Question: I am was just writing the small vector program in visual stdudio 2010.
'''
#include <iostream>
#include <vector>
void main() {
using namespace std;
vector<int> myvector;
myvector.push_back(1);
myvector.push_back(2);
myvector.push_back(3);
myvector.push_back(4);
for( auto i = myvector.begin(); i != myvector.end(); ++i)
{
cout << myvector[*i] <<endl;
}
}
'''
expected output should be
'''
1 2 3 4 5
'''
but I am getting this error:

I checked over web everywhere I have seen same sample program to use vector.
Note: in my program myvector is pointing to the second element of vector. I don't know why it is not pointing to the first element
.
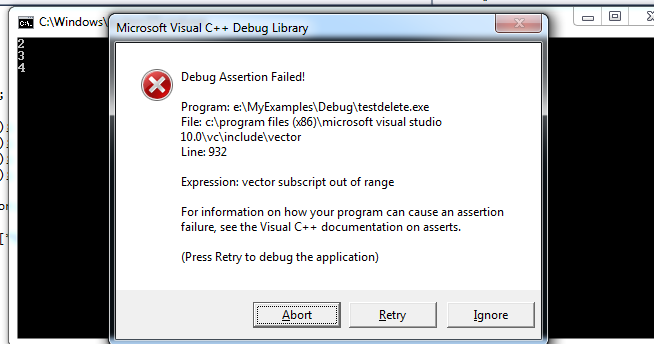
Answer: Try This out you will get desired output It worked fine with g++4.2:
'''
#include <iostream>
#include <vector>
using namespace std;
int main() {
using namespace std;
vector<int> myvector;
myvector.push_back(1);
myvector.push_back(2);
myvector.push_back(3);
myvector.push_back(4);
for( vector<int>::iterator i = myvector.begin(); i < myvector.end(); ++i)
{
cout<<*i<<endl;
}
//even check this second loop
for(int i=0;i<myvector.size();i++)
{
cout<<myvector.at(i)<<endl;
}
return 0;
}
'''